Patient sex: F
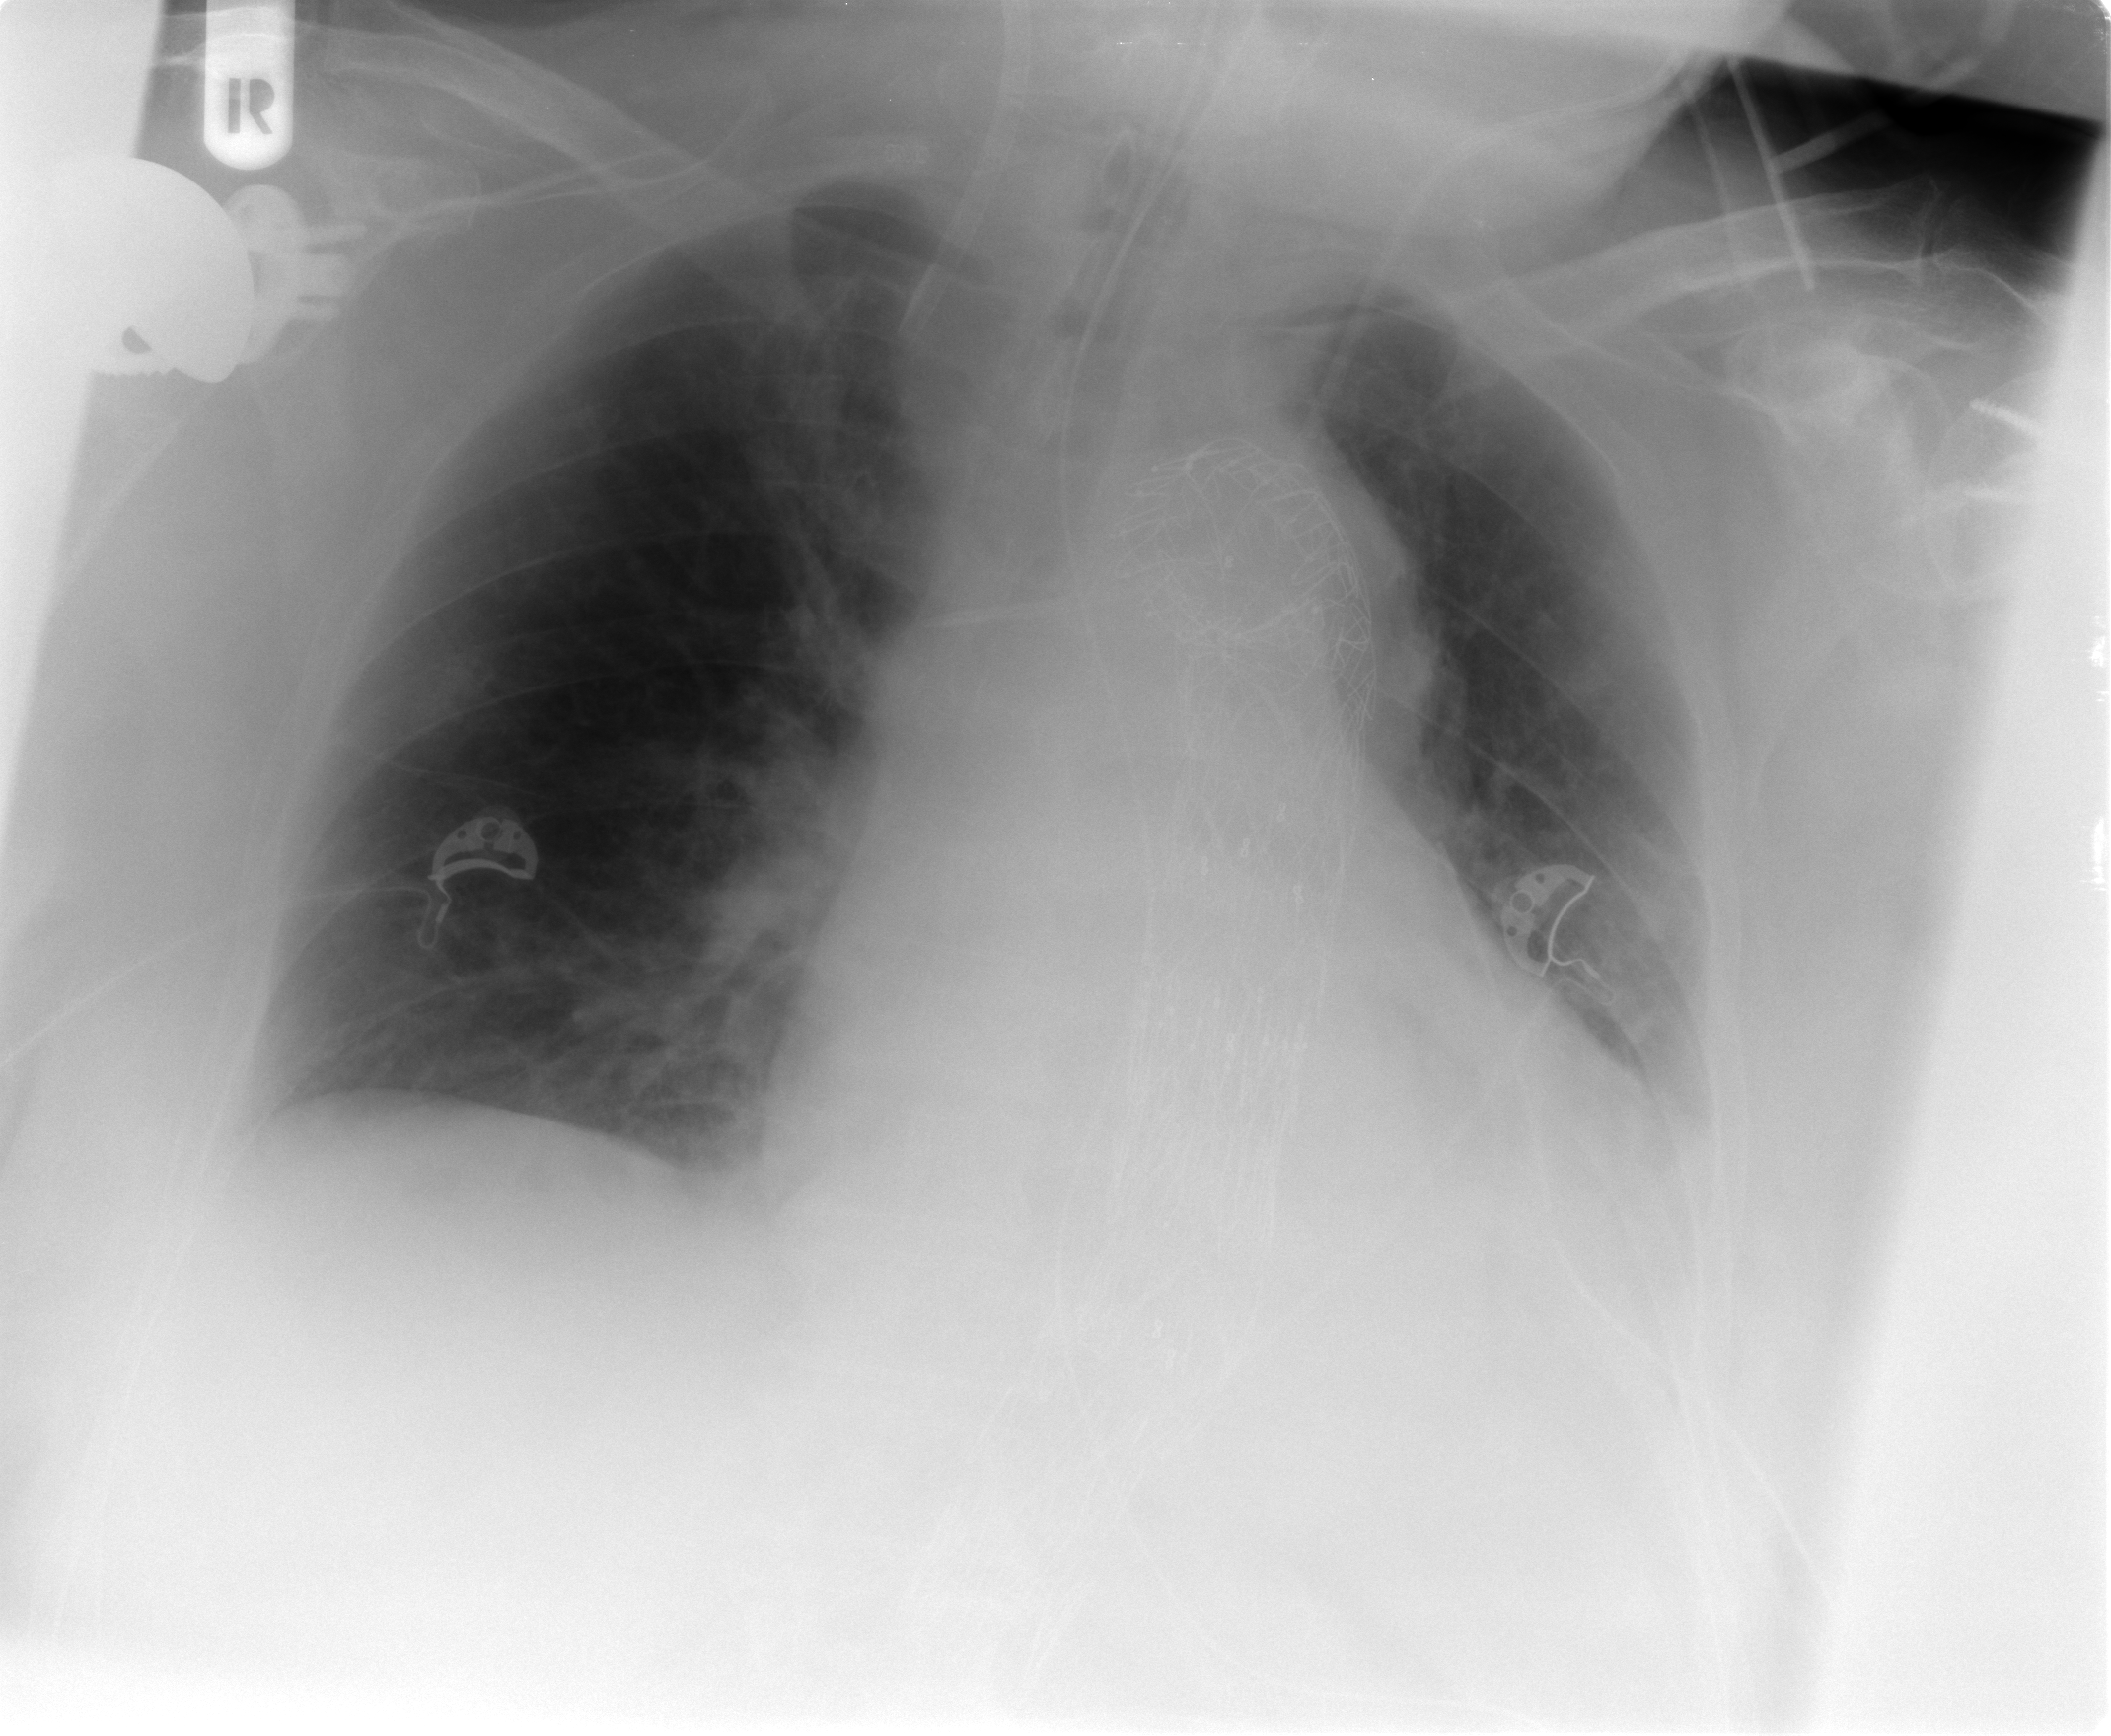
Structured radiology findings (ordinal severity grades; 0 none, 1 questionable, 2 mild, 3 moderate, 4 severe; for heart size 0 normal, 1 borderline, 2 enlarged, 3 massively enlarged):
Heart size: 2
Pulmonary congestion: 0
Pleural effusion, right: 0
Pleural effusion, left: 2
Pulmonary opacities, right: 0
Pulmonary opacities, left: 0
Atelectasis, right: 0
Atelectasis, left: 2